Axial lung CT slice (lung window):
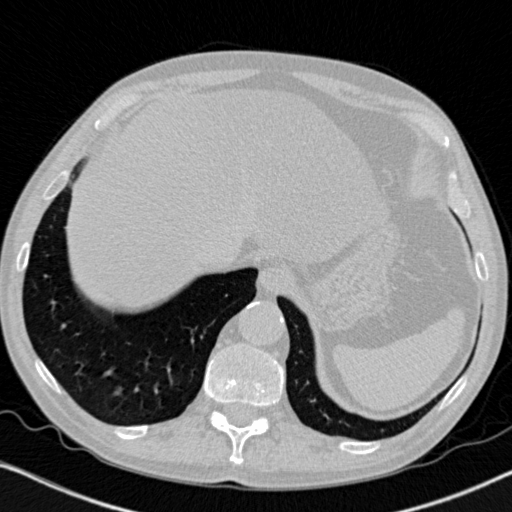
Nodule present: no